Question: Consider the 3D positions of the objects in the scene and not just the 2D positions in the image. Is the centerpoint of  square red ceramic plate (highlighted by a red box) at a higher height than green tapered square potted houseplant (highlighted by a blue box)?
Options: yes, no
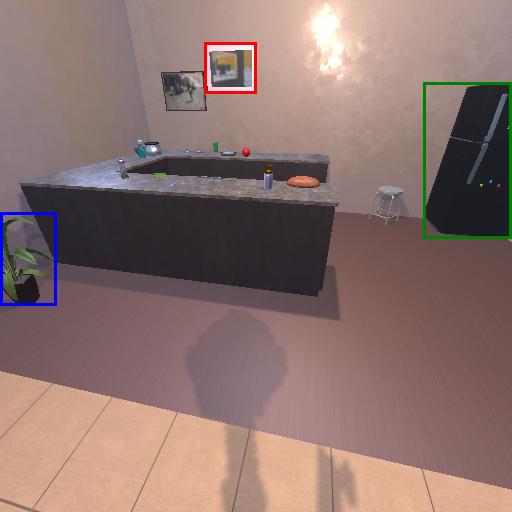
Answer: yes